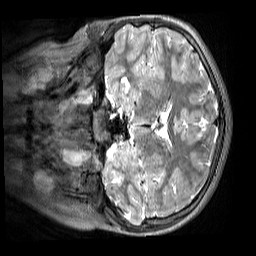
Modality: T2w
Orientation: coronal
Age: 11
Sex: female
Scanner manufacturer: siemens
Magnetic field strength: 3 T
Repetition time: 3.2 s
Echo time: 0.408 s